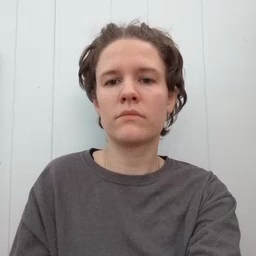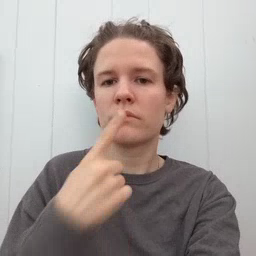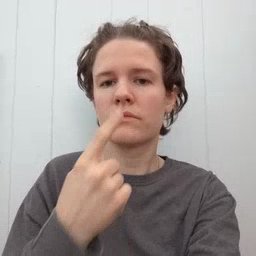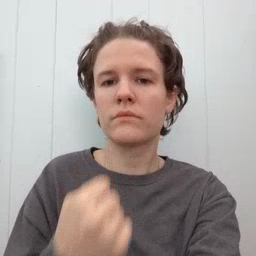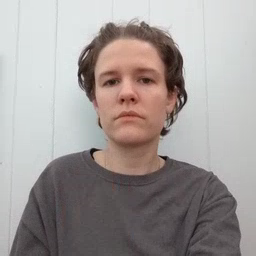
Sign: red